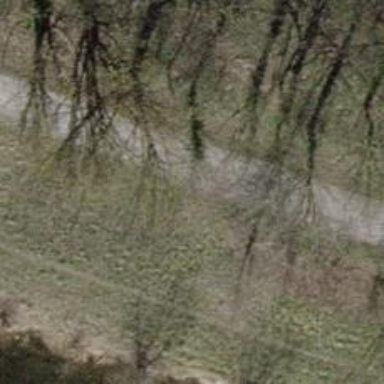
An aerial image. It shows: Track with compacted grade 2 surface.